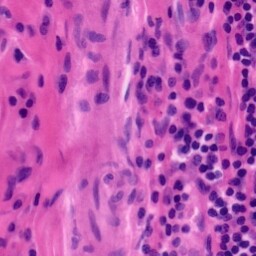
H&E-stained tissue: Tonsil